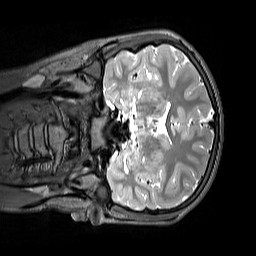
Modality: T2w
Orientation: coronal
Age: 12
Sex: female
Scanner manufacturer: siemens
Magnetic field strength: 3 T
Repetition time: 3.2 s
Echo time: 0.408 s